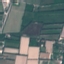
Land use / land cover class: PermanentCrop